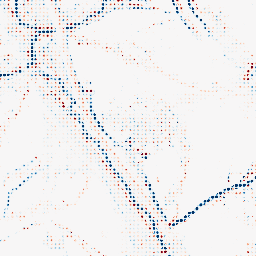
Category: morphological
Decomposition family: morphological_diamond
Decomposition parameters: operation: average
radius: 3
Upsampling method: sinc_blackman
Upsampling parameters: scale: 8
kernel_size: 4
Upsampling scale: 8